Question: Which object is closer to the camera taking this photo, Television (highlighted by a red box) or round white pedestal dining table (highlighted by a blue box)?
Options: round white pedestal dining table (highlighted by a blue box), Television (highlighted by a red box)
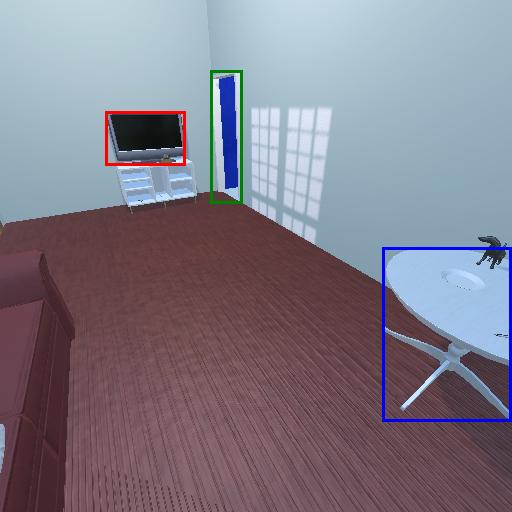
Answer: round white pedestal dining table (highlighted by a blue box)